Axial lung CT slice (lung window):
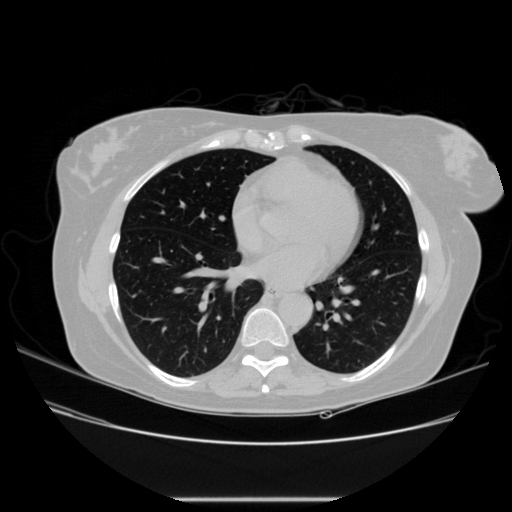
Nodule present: no